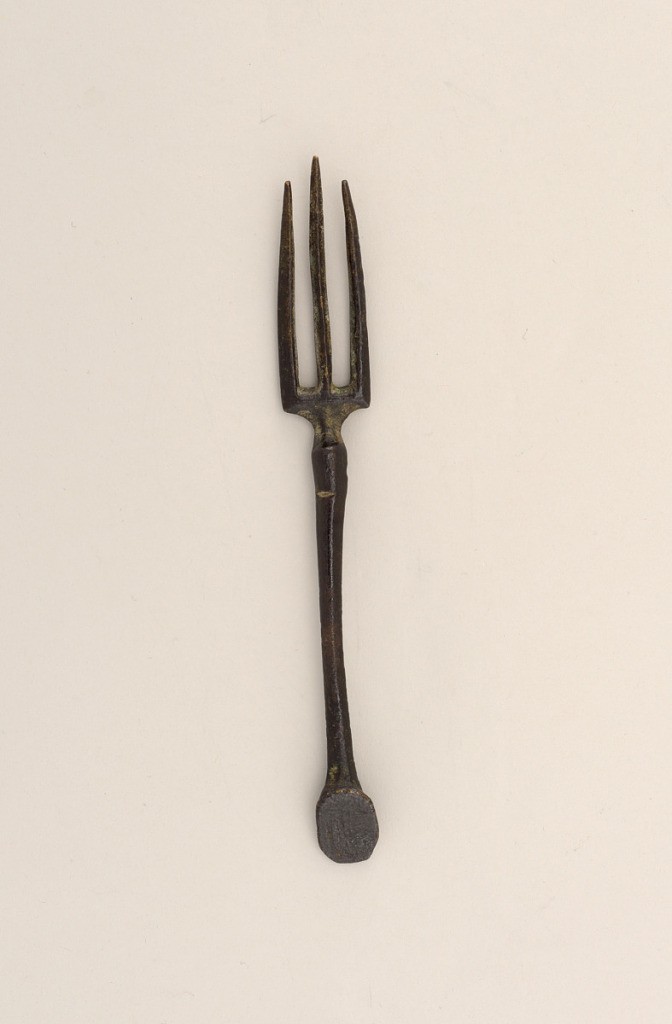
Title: Fork
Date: late 17th century
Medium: Bronze
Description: Cast, three-tined fork, square shoulder. Central tine elongated. Polygonal stem terminating in flat hoof-like pad.